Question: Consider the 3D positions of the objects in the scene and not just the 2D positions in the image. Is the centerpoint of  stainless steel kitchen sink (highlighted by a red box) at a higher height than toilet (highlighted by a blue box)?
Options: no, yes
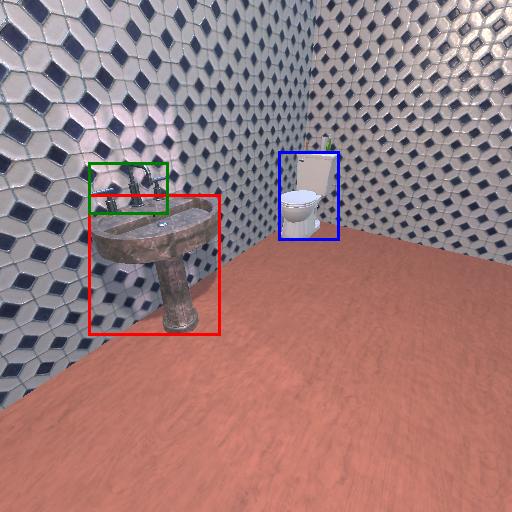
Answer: no